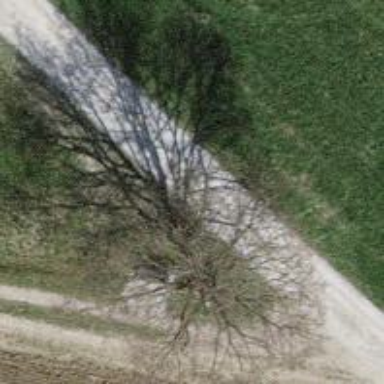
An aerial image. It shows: Broadleaved tree in natural setting.